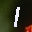
Label: 1